Question: Why does the framework window in xcode only show the iOS8 folder?
What if I want to support iOS 7?

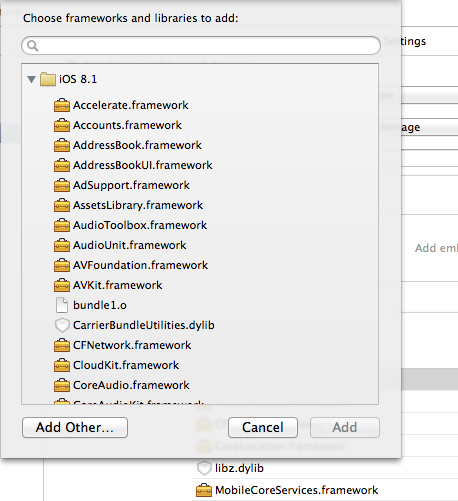
Answer: Most of those frameworks will work with iOS 7 despite them being listed under a folder named iOS 8.1, they are simply the most up-to-date versions of those frameworks.
See the following link for a list of frameworks and the OS in which they were first available:
<URL>
Notice that frameworks like "CloudKit" were introduced in iOS 8 and will cause problems when you try to build for your deployment target of iOS 7.